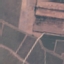
Land use / land cover class: PermanentCrop